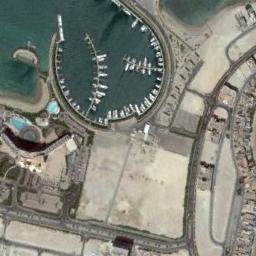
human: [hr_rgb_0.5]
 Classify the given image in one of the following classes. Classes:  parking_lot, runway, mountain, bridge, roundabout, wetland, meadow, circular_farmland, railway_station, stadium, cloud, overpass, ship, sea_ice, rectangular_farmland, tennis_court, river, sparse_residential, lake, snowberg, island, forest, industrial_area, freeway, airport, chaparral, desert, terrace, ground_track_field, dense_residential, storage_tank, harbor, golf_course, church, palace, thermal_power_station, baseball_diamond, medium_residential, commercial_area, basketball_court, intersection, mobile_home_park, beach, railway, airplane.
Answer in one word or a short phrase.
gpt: harbor